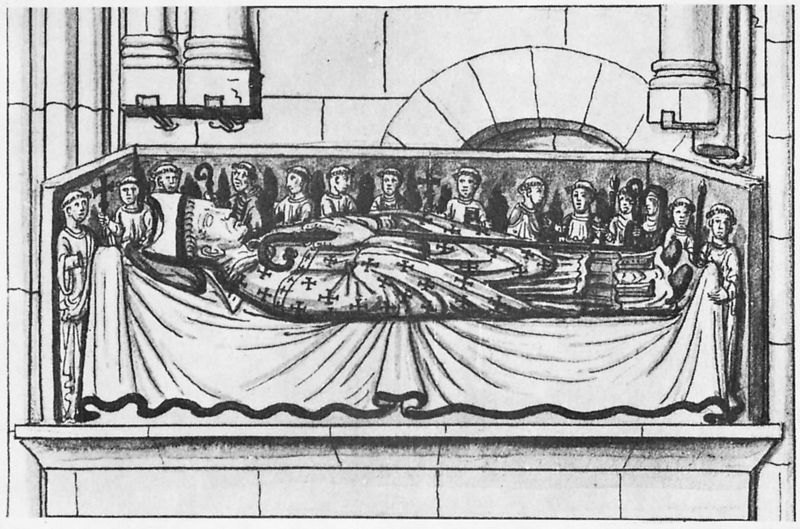
Titel: Aquarell des Gisants von Pierre II. de Châellerault, Bischof von Poitiers
Institution: Paris, Bibliothèque Nationale
Schlagwörter: mann, schatten, weiß, menschen, männer, schwarz, säule, säulen, zeichnung, tuch, mütze, architektur, falten, stein, steine, tod, tot, toter, trauer, kirche, gewand, mantel, decke, krone, traurig, liegen, bogen, stab, mauer, grafik, figuren, bischof, könig, papst, bett, laken, liegend, kreuz, religion, denkmal, druck, schwarz-weiß, fürst, pfarrer, beerdigung, begräbnis, kreuze, sarg, quader, gestorben, dienste, grab, leichentuch, christlich, priester, heiliger, mitra, mönche, prozession, heilige, aufgebahrt, liegt, querschnitt, tonsur, sarkophag, bischofsstab, mittelelter, reliquien, bischofsmütze, heilge, bischofshut, #bischof, mnche, pitzweg